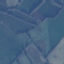
Land use / land cover: Pasture